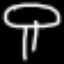
Label: mushroom